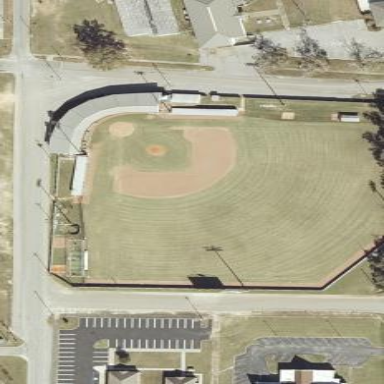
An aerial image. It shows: Baseball pitch for leisure and sports activities.